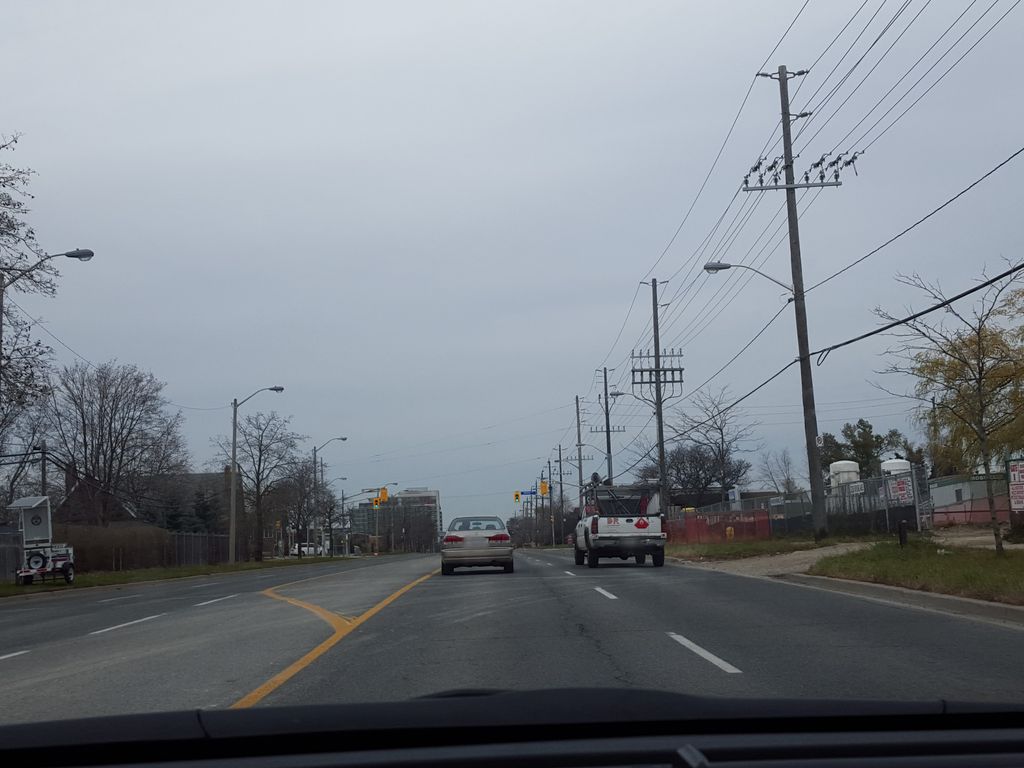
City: toronto